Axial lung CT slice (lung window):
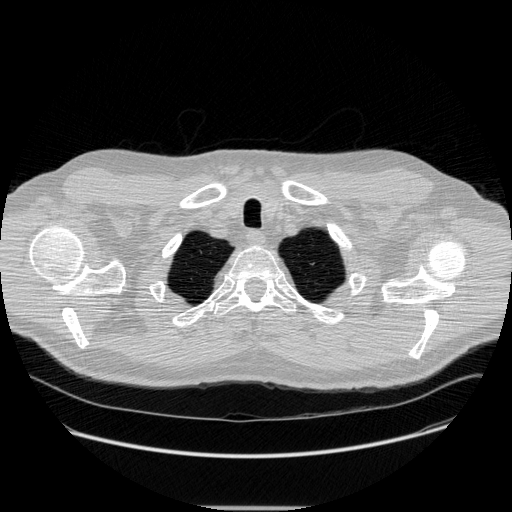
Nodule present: no